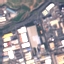
Land use / land cover: Industrial